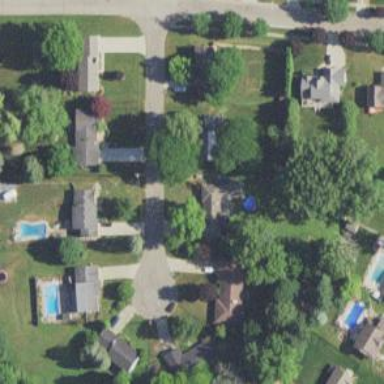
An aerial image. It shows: Driveway.